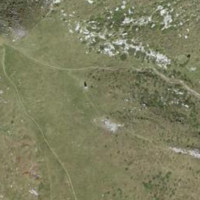
EUNIS habitat code: 26
Species observed at this site:
Arnica montana
Marmota marmota